A spectrogram of one vibration snapshot from a rotating-machine test bench is shown (time on one axis, frequency on the other). Classify the rotor condition as one of: normal, misalignment, unbalance, looseness.
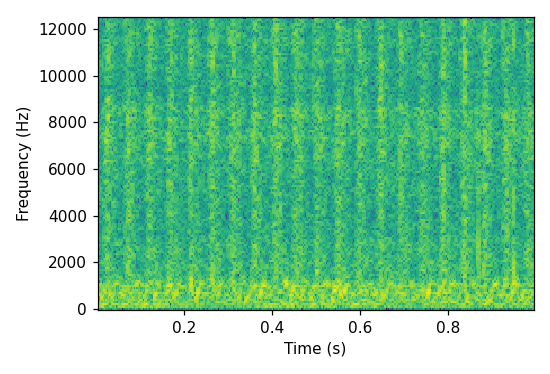
Answer: looseness